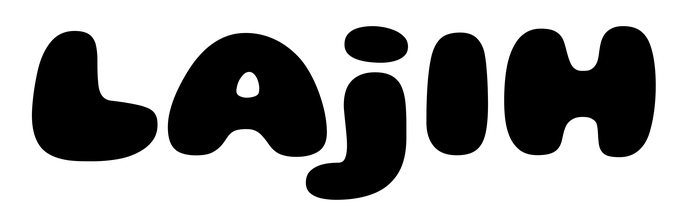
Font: Gluten_Black